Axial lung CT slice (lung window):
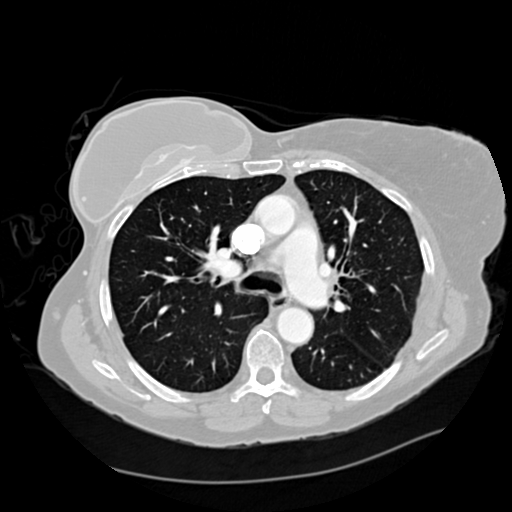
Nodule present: no